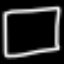
Label: square